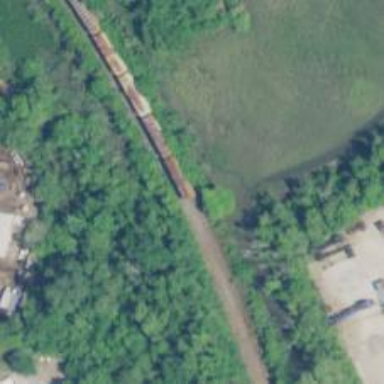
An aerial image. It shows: Disused railway spur.